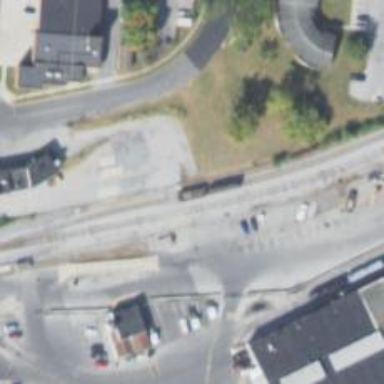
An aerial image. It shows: Railway siding with rails.